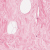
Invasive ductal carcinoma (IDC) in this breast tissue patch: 0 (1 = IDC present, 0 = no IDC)